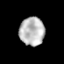
Tissue: prostate
Cell type: T cells
Senescence score: 0.2878
Nuclear area (px): 691
Mean DAPI intensity: 186.948